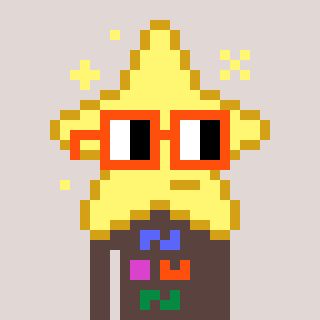
a pixel art character with square orange glasses, a star-shaped head and a darkbrown-colored body on a warm background